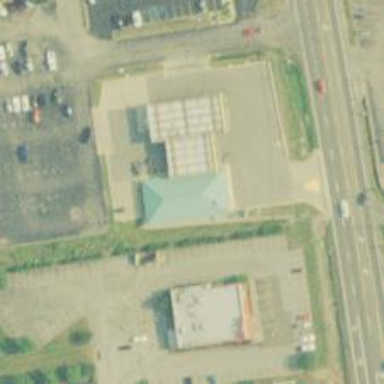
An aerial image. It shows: Convenience shop.